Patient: sex F, age 68
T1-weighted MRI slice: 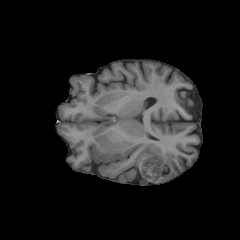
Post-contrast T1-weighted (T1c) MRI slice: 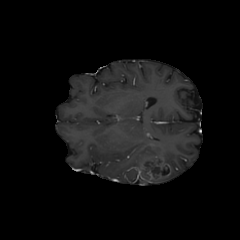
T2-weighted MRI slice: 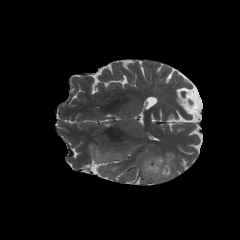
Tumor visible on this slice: yes
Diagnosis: Glioblastoma, IDH-wildtype
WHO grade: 4